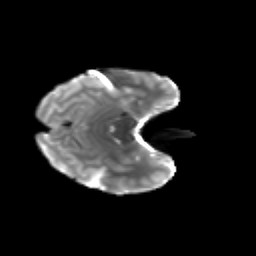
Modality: T2w
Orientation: axial
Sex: male
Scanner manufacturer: siemens
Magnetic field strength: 3 T
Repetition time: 5 s
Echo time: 0.071 s